Question: Basically I want to practice a simple calculator. I am in the very first step.

If we click keys, it is supposed to display a number. For example, clicking 1, then 2, then 3, it will display "123" in the text box. Now it is not working. Please see <URL>
I used a variable 'inputVal' to collect digits. It is initialized as empty. Then assign it to the text box.
'''
var inputVal ="";
// Add onclick event to all the keys and perform operations
for (var i = 0; i < keys.length; i++) {
keys[i].onclick = function (e) {
var input = document.querySelector('.keys');
inputVal += input.innerHTML;
}
}
document.getElementsByClassName("window").item(0).innerHTML=inputVal;
'''
I need to correct my code. By the way, if I click "." which is a decimal number, how?
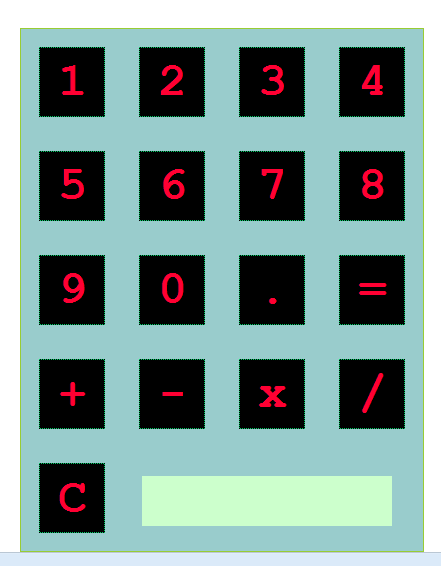
Answer: The handler should be modifying the text box. Right now, you set the value of the text field, but you don't update it in response to click events!
Try this:
'''
var keys = document.querySelectorAll('.keys span');
var textField = document.getElementsByClassName("window").item(0);
var operators = ['+', '-', 'x', '/'];
// Add onclick event to all the keys and perform operations
for (var i = 0; i < keys.length; i++) {
keys[i].onclick = function (e) {
// 'this' is always set to the target element
textField.innerHTML += this.innerHTML;
}
}
'''
See <URL>.
Update:
To exclude keys, you can do this:
'''
var exclude = ['0', 'C'];
// Add onclick event to all the keys and perform operations
for (var i = 0; i < keys.length; i++) {
keys[i].onclick = function (e) {
var keyVal = this.innerHTML;
if (exclude.indexOf(keyVal) >= 0) return;
// 'this' is always set to the target element
textField.innerHTML += keyVal;
}
}
'''